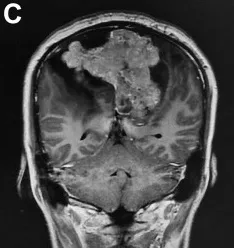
Comparison of preoperative and postoperative imaging. Preoperative enhanced MRI showed heterogeneous enhancement in the bilateral frontal-parietal with a size of 5.12x9.19x6.03cm; the adjacent brain tissue and ventricle were significantly compressed and there was obvious peritumoral edema (A-C).
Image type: radiology (mri)